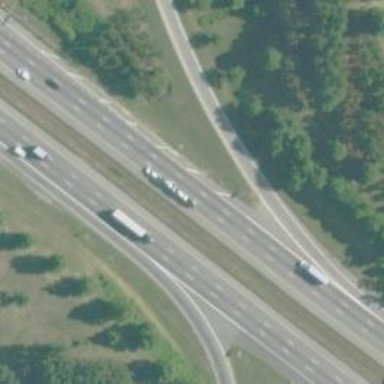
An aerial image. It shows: Motorway junction.